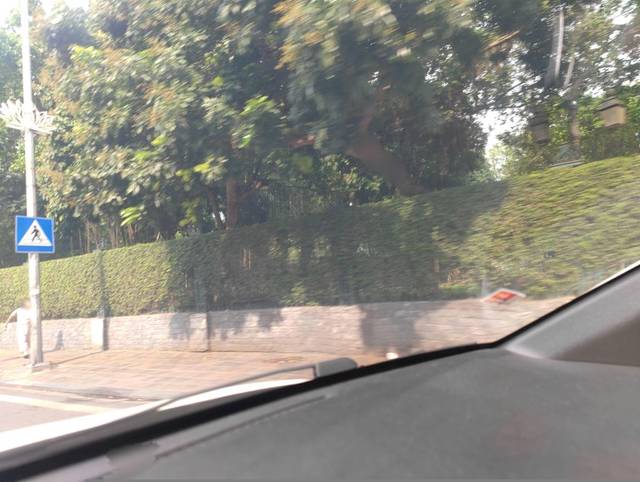
Region: Vietnam
Coordinates: 21.029, 105.835